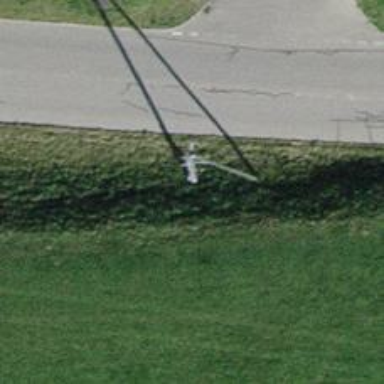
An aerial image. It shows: Power pole.